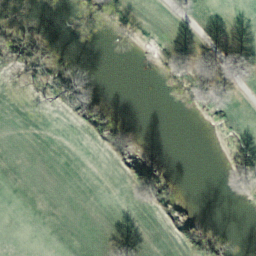
Label: river